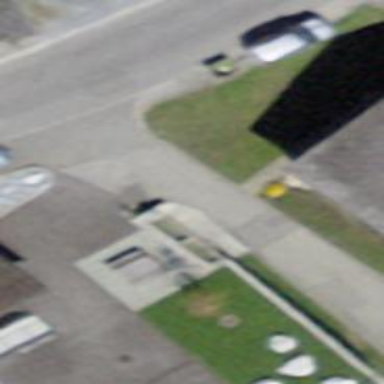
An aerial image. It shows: Fountain.